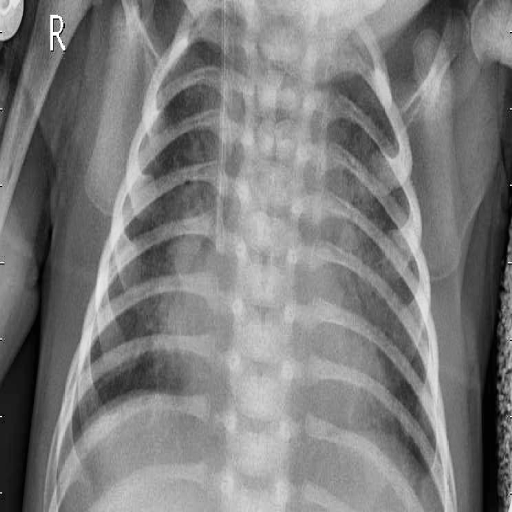
Finding: PNEUMONIA